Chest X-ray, PA view. Patient: 44 years old, sex F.
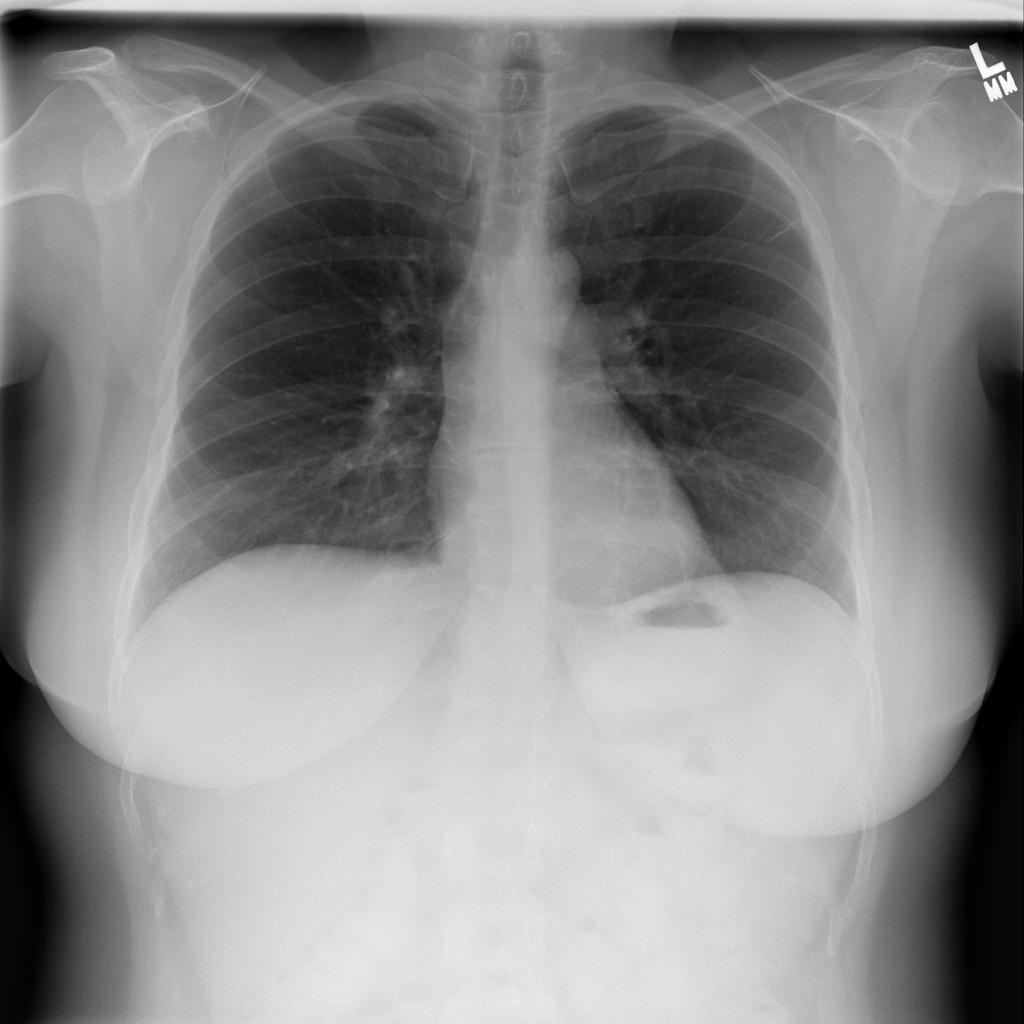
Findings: No Finding